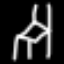
Label: chair